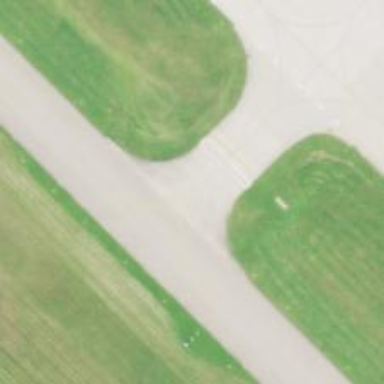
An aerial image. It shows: Image of taxiway at airport.